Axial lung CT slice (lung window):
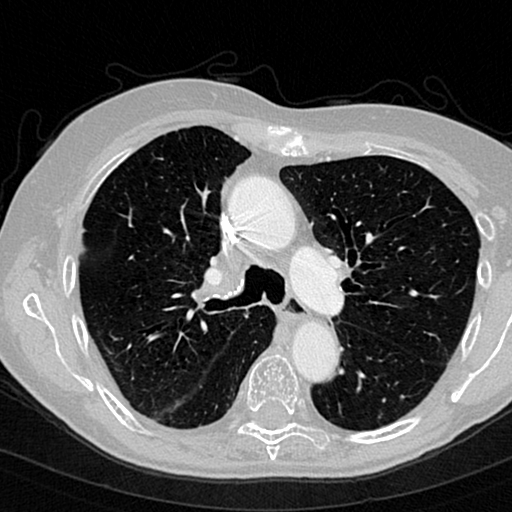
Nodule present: no